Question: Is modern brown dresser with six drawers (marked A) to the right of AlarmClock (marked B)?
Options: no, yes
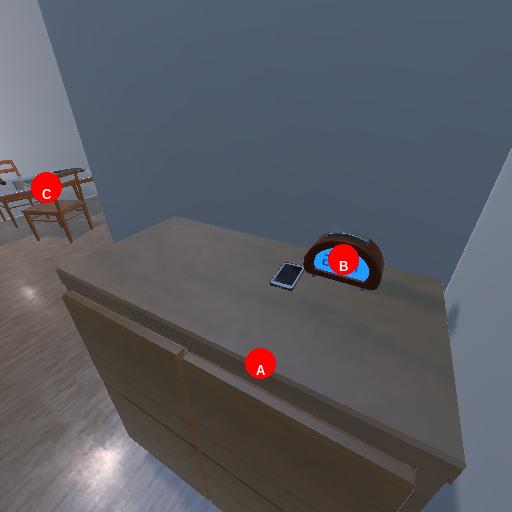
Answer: no